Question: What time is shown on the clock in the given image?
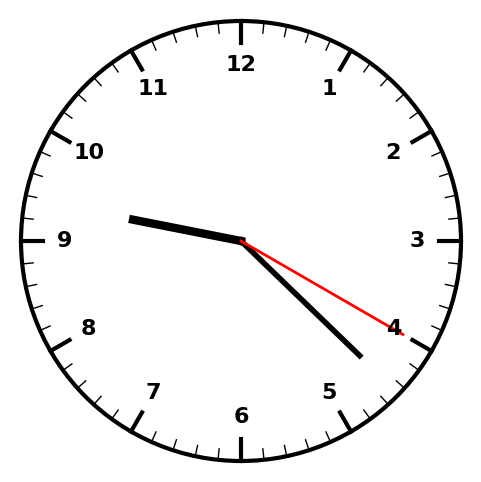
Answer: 09:22:20